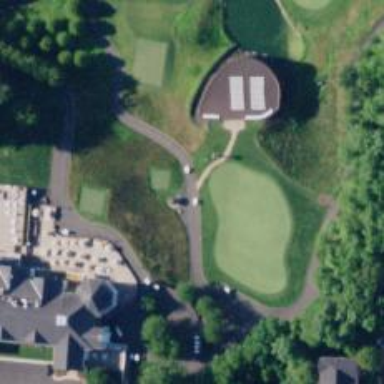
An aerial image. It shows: Footway that serves as golf path.